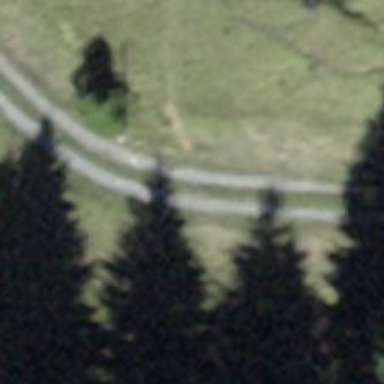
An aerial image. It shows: Track road with grade3 tracktype.